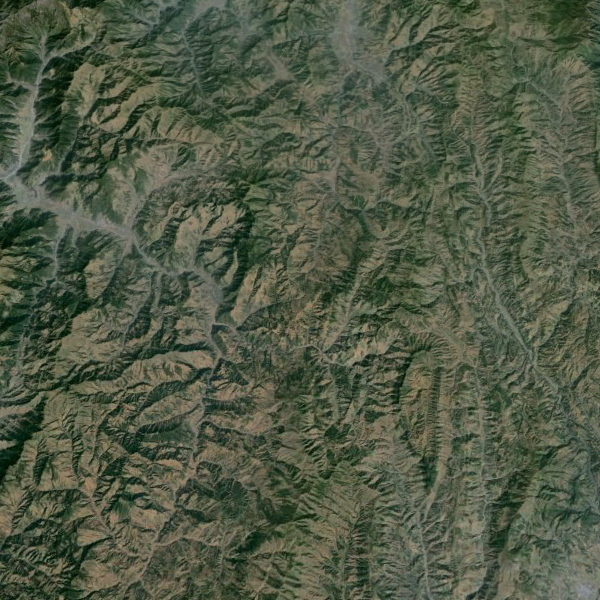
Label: Mountain